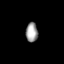
Tissue: prostate
Cell type: T cells
Senescence score: 0.3351
Nuclear area (px): 228
Mean DAPI intensity: 157.684